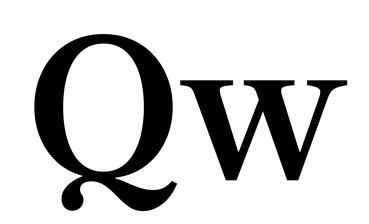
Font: LibreCaslonText_Medium